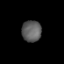
Tissue: prostate
Cell type: Fibroblasts
Senescence score: 0.7901
Nuclear area (px): 408
Mean DAPI intensity: 93.696